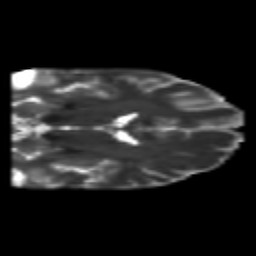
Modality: T2w
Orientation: coronal
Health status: healthy
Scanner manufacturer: philips
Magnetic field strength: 3 T
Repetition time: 6.964 s
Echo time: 0.092 s